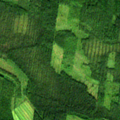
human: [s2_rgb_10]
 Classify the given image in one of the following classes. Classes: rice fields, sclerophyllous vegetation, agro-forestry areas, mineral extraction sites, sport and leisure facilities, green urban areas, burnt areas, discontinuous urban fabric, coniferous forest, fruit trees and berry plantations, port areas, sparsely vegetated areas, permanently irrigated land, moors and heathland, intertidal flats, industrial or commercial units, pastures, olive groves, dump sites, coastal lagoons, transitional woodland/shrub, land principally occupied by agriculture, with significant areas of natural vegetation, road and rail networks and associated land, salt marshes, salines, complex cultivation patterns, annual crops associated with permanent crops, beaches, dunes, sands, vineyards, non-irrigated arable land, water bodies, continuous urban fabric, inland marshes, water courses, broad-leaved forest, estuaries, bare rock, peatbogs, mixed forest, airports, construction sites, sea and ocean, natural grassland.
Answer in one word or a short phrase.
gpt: broad-leaved forest, coniferous forest, mixed forest, transitional woodland/shrub